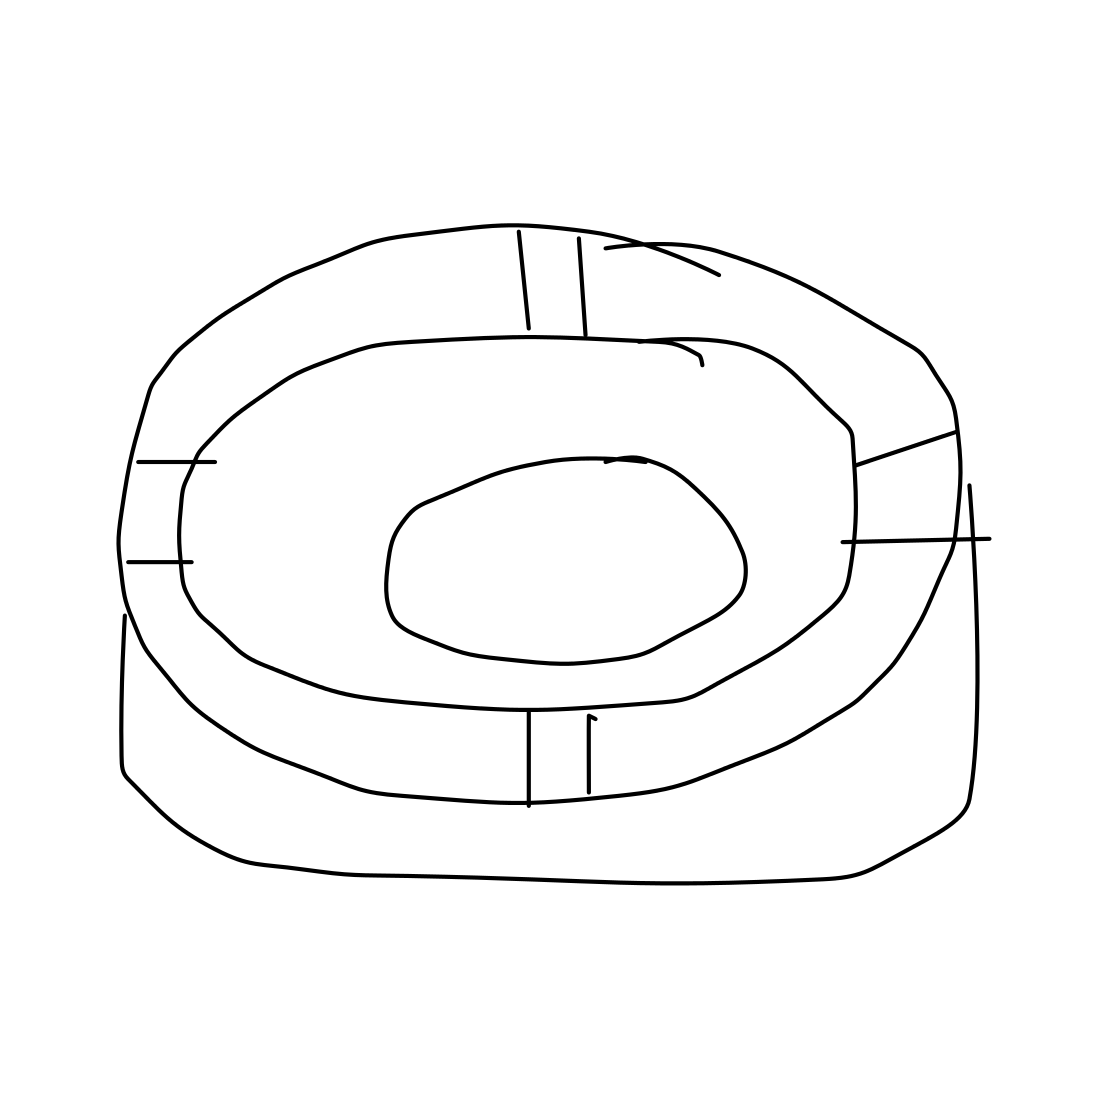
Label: ashtray